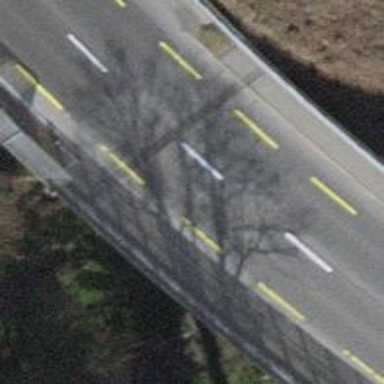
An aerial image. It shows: Primary highway bridge with asphalt surface and designated cycle lane.